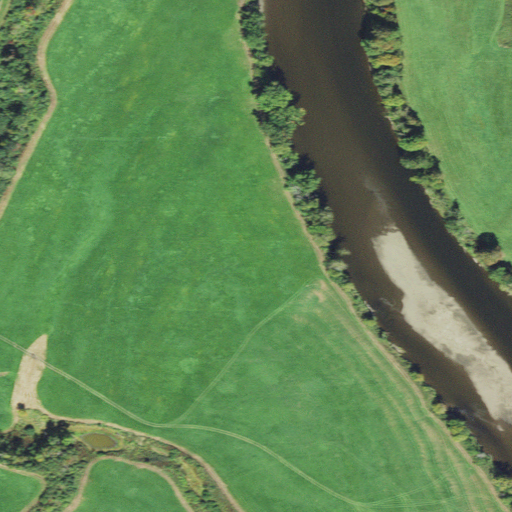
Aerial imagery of island in New Hampshire named Mason Island containing pasture, open water, mixed forest, and deciduous forest